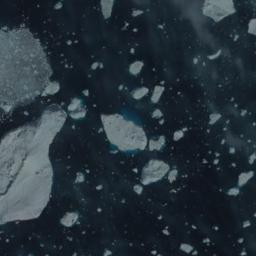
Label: sea_ice